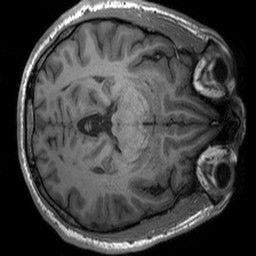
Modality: T1w
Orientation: axial
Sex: male
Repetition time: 1.95 s
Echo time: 0.026 s